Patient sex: F
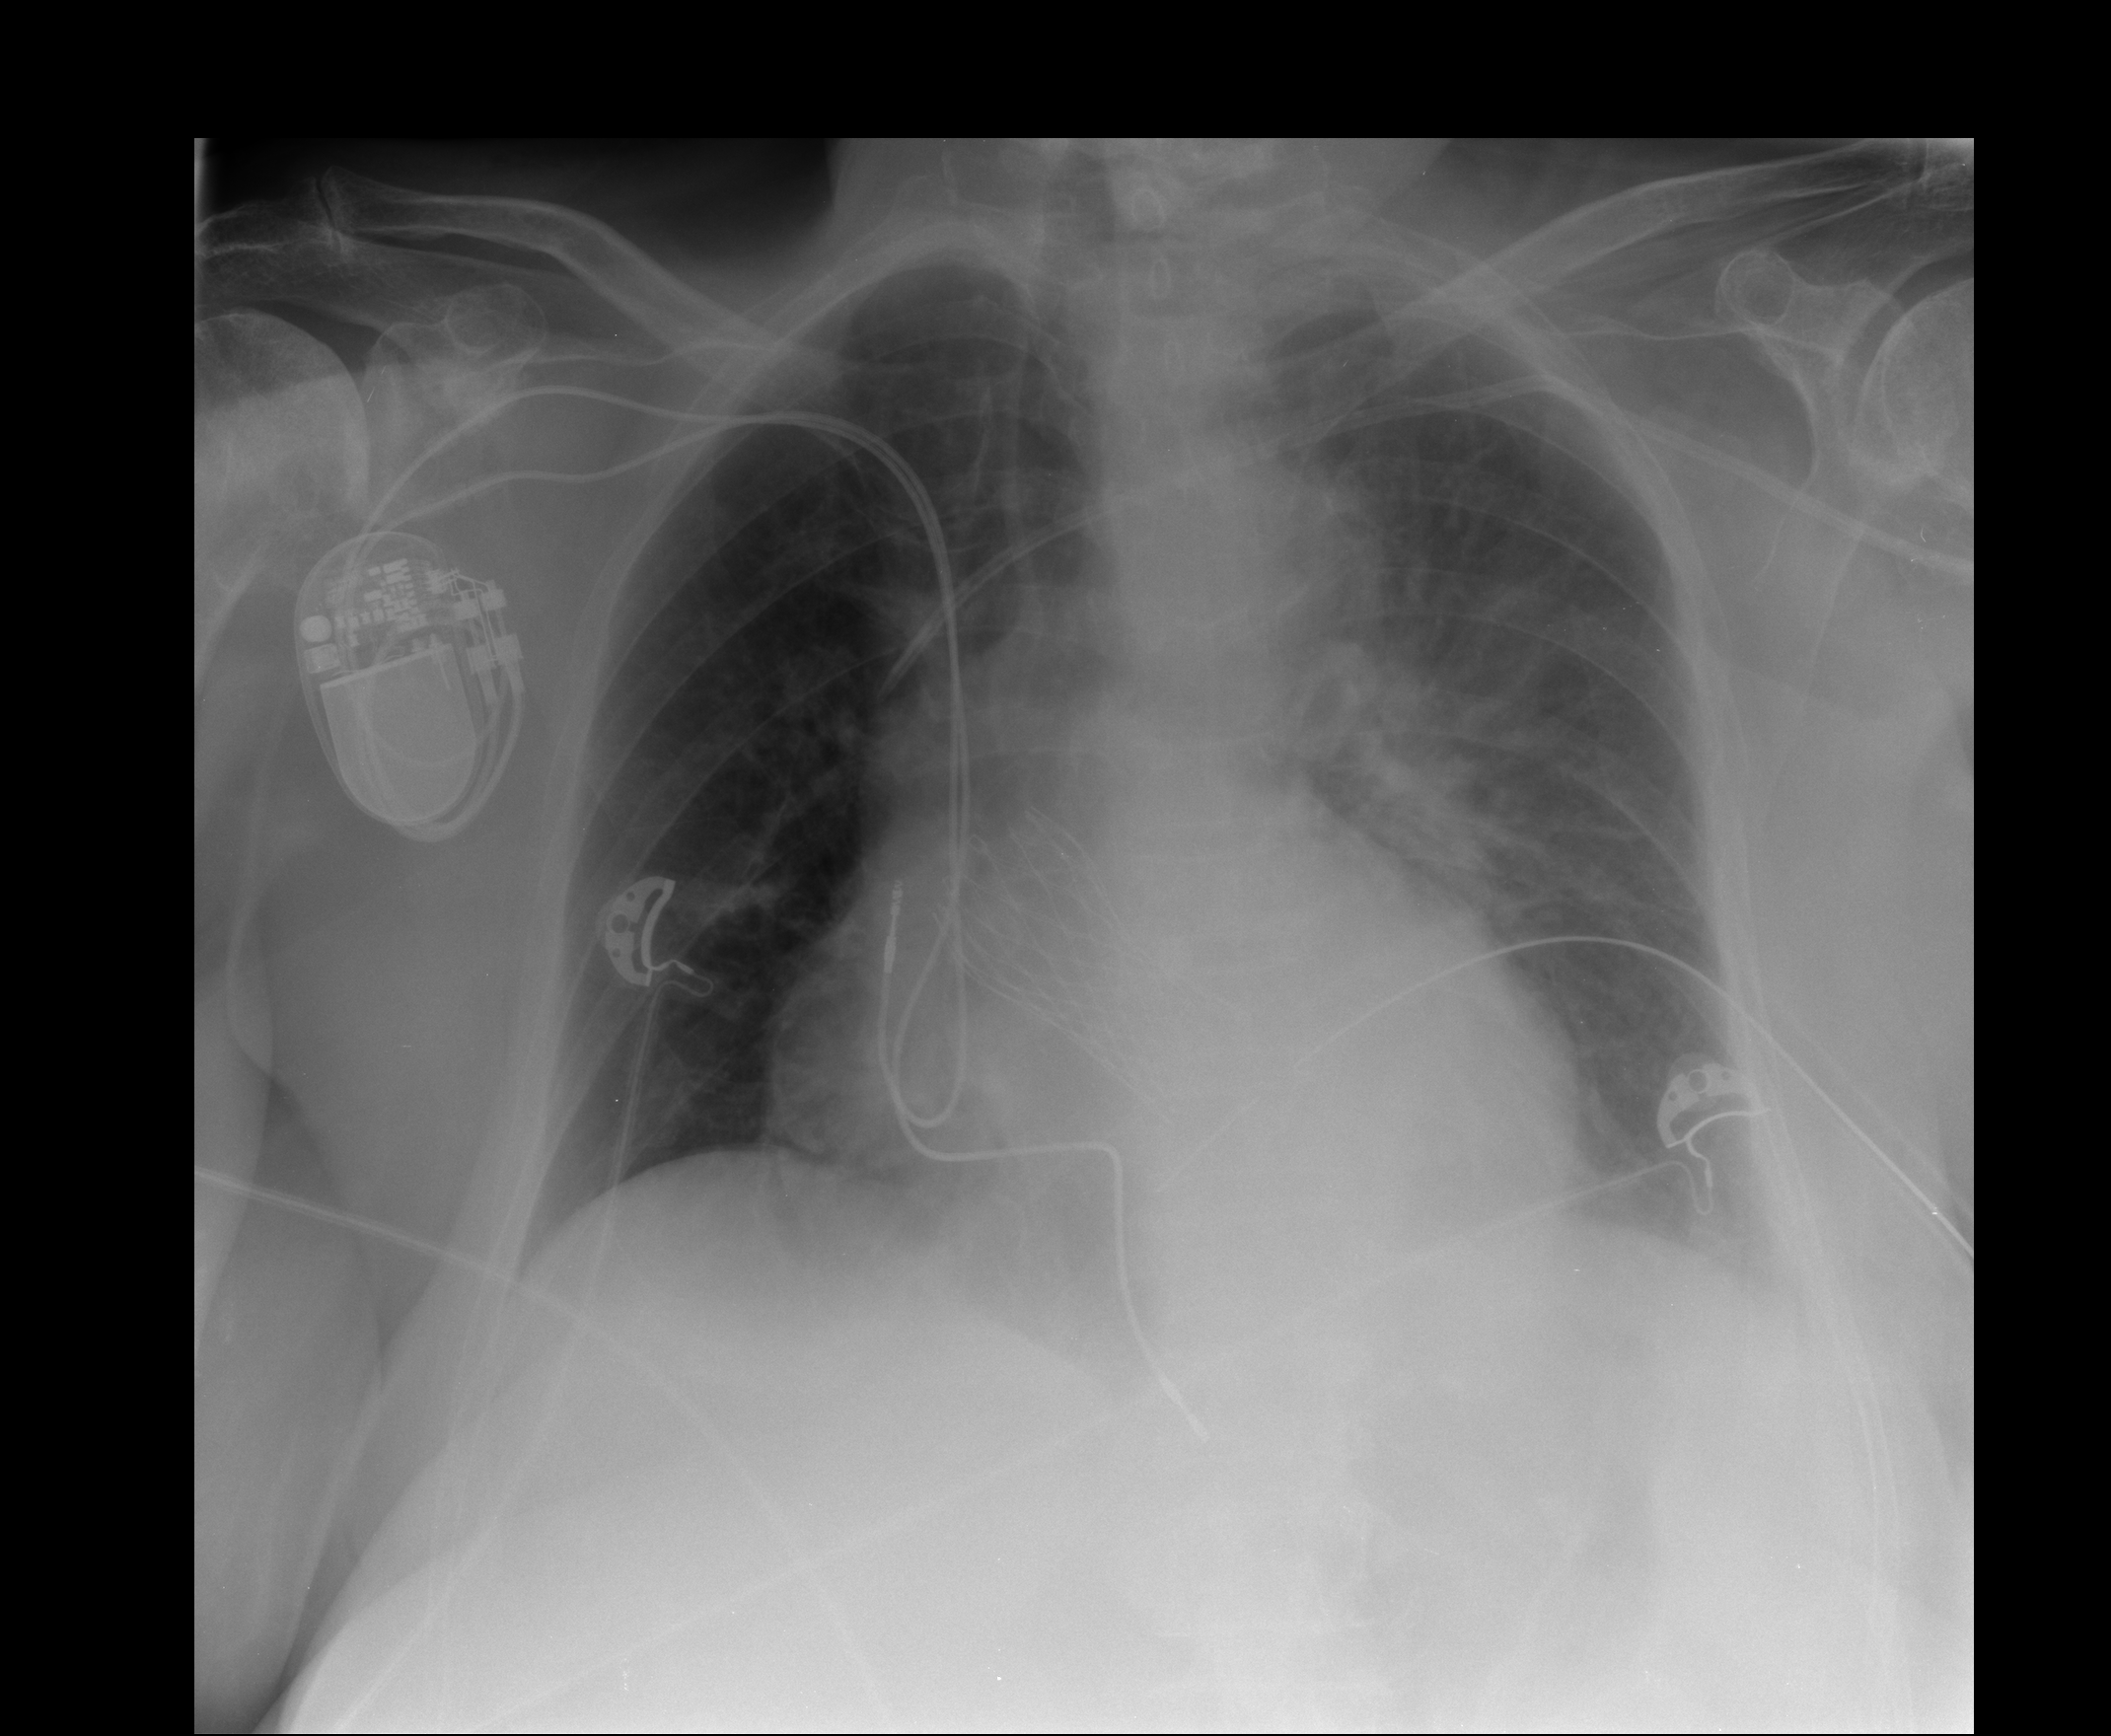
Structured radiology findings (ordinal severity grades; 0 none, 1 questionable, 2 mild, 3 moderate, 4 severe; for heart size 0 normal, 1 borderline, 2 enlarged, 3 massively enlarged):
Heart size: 2
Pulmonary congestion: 2
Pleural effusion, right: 0
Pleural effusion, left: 2
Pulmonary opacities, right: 0
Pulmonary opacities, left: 1
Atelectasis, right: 0
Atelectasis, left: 1